Question: I have added 'TextView' in my 'Dialog' Fragment and i show data Dynamically in this 'TextView'. But it's not apply effect to the text.
Here is my code to generate Three Spannable String and added into TextView.
'''
TextView textViewTicketSummary = (TextView) dialog.findViewById(R.id.ticketSummaryTextView);
SpannableStringBuilder summary = new SpannableStringBuilder();
SpannableString VehicleCaptureSpan, TotalVehicleSpan, DurationTimeSpan;
String VehicleCapture = "Total Vehicles Captured:9";
VehicleCaptureSpan = new SpannableString(VehicleCapture);
VehicleCaptureSpan.setSpan(new StyleSpan(Typeface.BOLD), 0, VehicleCapture.length(), 0);
VehicleCaptureSpan.setSpan(new ForegroundColorSpan(Color.RED), 0, VehicleCapture.length(), 0);
VehicleCaptureSpan.setSpan(new RelativeSizeSpan(1.5f), 0, VehicleCapture.length(), 0);
String TotalVehicle = "Total Car Park Capacity:10 ";
TotalVehicleSpan = new SpannableString(TotalVehicle);
TotalVehicleSpan.setSpan(new StyleSpan(Typeface.BOLD), 0, TotalVehicle.length(), 0);
TotalVehicleSpan.setSpan(new ForegroundColorSpan(Color.RED), 0, TotalVehicle.length(), 0);
TotalVehicleSpan.setSpan(new RelativeSizeSpan(1.5f), 0, TotalVehicle.length(), 0);
String DurationTime = "Total Duration: 0 Min 3 Secs ";
DurationTimeSpan = new SpannableString(DurationTime);
DurationTimeSpan.setSpan(new StyleSpan(Typeface.BOLD), 0, DurationTime.length(), 0);
DurationTimeSpan.setSpan(new ForegroundColorSpan(Color.RED), 0, DurationTime.length(), 0);
DurationTimeSpan.setSpan(new RelativeSizeSpan(1.5f), 0, DurationTime.length(), 0);
summary.append(VehicleCapture).append("
")
.append(TotalVehicle).append("
")
.append(DurationTime).append("
");
textViewTicketSummary.setText(summary, TextView.BufferType.SPANNABLE);
'''
## Here is my Layout:
'''
<?xml version="1.0" encoding="utf-8"?>
<LinearLayout xmlns:android="http://schemas.android.com/apk/res/android"
android:layout_width="match_parent"
android:layout_height="match_parent"
android:layout_gravity="center"
android:background="@drawable/shape_dialog_patrol"
android:orientation="vertical"
android:paddingBottom="8dp" >
<TextView
android:id="@+id/dialogOneButtonMessage"
style="@style/OneButtonDialogBody"
android:text="Dialog Body" />
<TextView
android:id="@+id/ticketSummaryTextView"
android:layout_width="fill_parent"
android:layout_height="wrap_content"
android:layout_marginTop="10dp"
android:background="@drawable/shape_textview_rounded_lightblack"
android:lineSpacingExtra="4dp"
android:padding="12dp"
android:text="Ticket Details"
android:textAppearance="?android:attr/textAppearanceMedium"
android:textColor="@color/white"/>
<RelativeLayout
android:layout_width="match_parent"
android:layout_height="wrap_content"
android:layout_gravity="center_horizontal"
android:gravity="center_horizontal|top"
android:orientation="horizontal" >
<Button
android:id="@+id/dialogOneButtonText"
style="@style/OneButtonDialogButton2"
android:layout_alignParentRight="true"
android:layout_gravity="center_horizontal"
android:text="@string/ok" />
</RelativeLayout>
</LinearLayout>
'''
## Here is the Output:

Please give me some hint..Why it's not working in 'Dialog Fragment'?
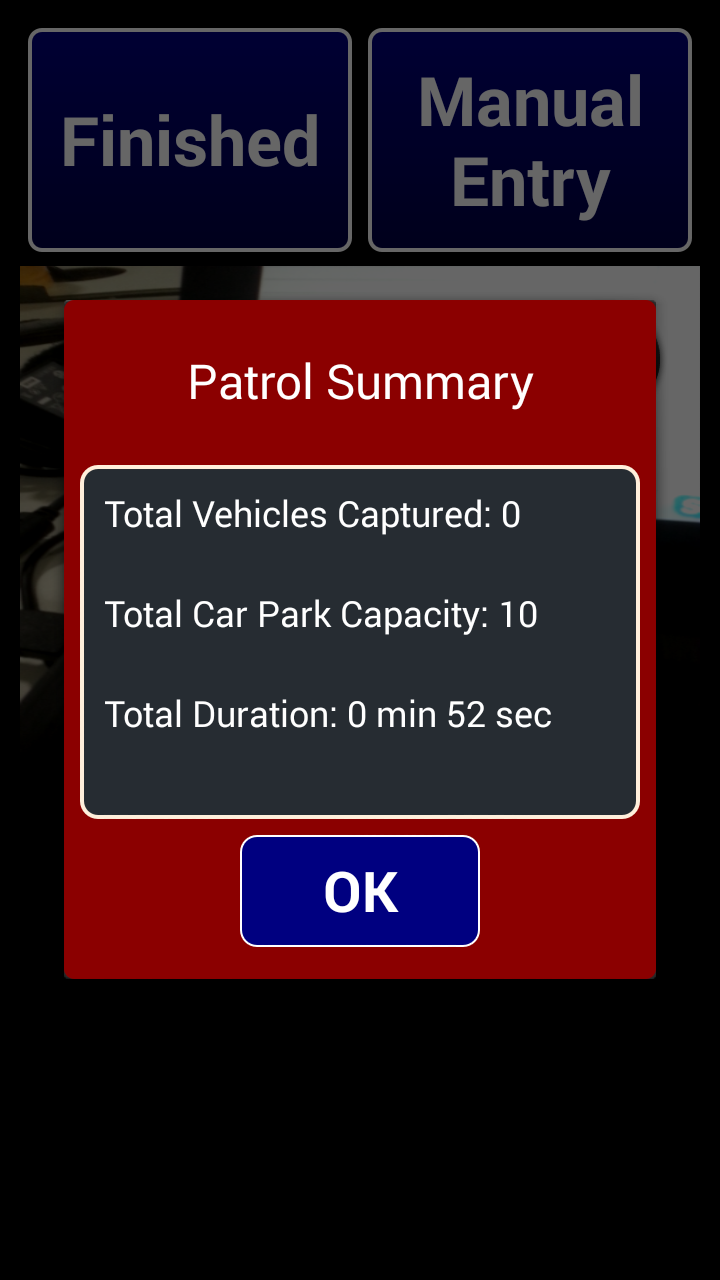
Answer: To achieve this you should specify the type of 'Span'. You can set it in fourth parameter of 'setSpan()' method. In your case the value should be <URL>:
> Spans of type SPAN_EXCLUSIVE_EXCLUSIVE do not expand to include text inserted at either their starting or ending point. They can never have a length of 0 and are automatically removed from the buffer if all the text they cover is removed.
Like this:
'''
VehicleCaptureSpan.setSpan(
new ForegroundColorSpan(Color.RED),
0,
VehicleCapture.length(),
Spanned.SPAN_EXCLUSIVE_EXCLUSIVE
);
'''
But if you want to set color or text style of whole text it is easier to set them with 'TextView' parameters:
'''
textViewTicketSummary.setTextColor(Color.RED);
textViewTicketSummary.setTextSize(TypedValue.COMPLEX_UNIT_SP, size);
textViewTicketSummary.setTypeface(Typeface.DEFAULT_BOLD);
'''
There is a small funny bug in your code. You are trying to append 'String's instead of 'SpannableString' values to builder. Just change that code to this one:
'''
summary.append(VehicleCaptureSpan).append("
")
.append(TotalVehicleSpan).append("
")
.append(DurationTimeSpan).append("
");
'''